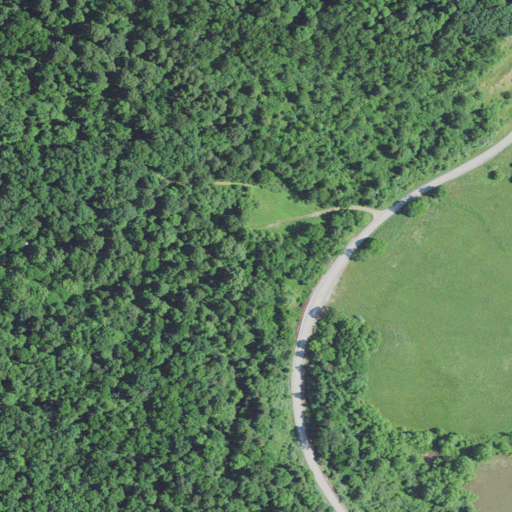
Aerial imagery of valley in West Virginia named Camden Hollow containing deciduous forest, pasture, open development, and grassland